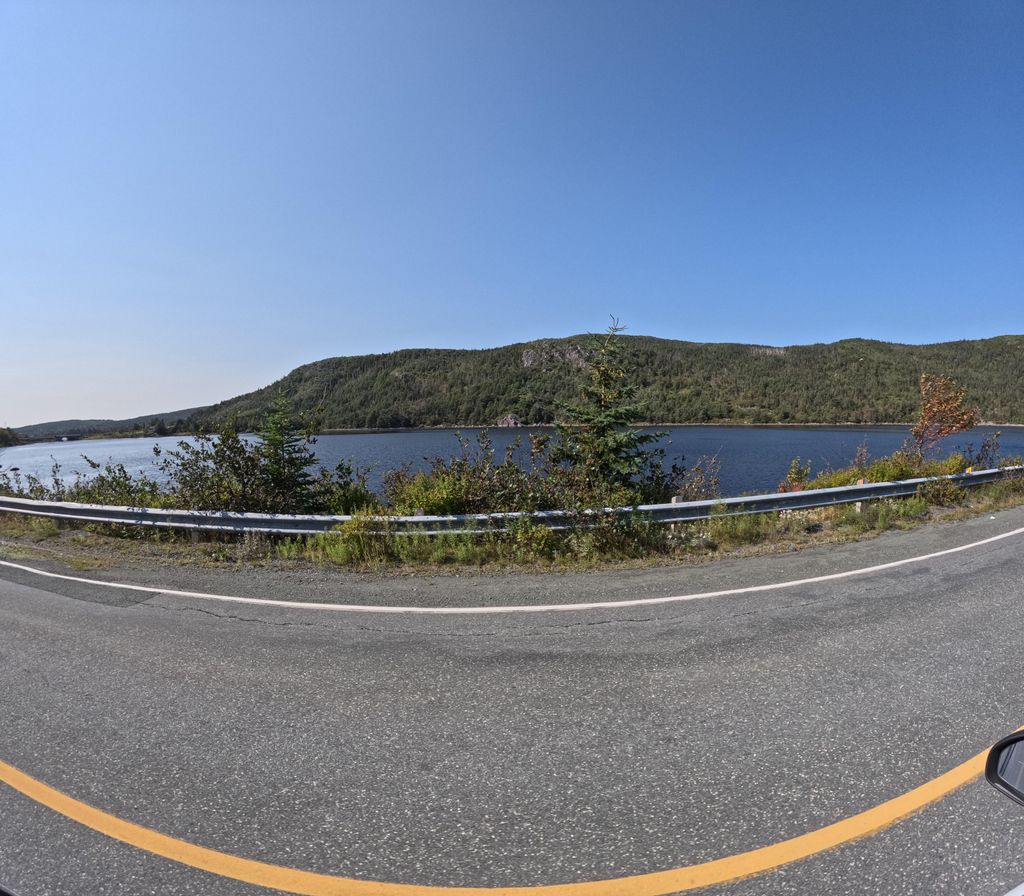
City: st_johns